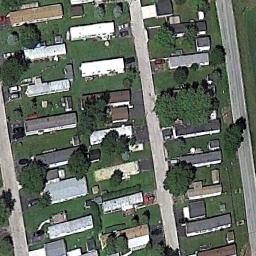
Label: residential